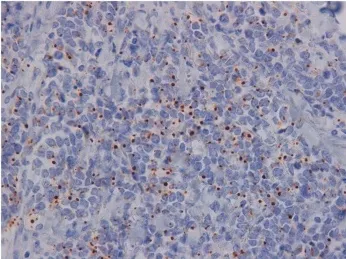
Strong and diffuse immunoreactivity; C) Cytokeratin 20 400 x.
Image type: pathology (immunostaining)